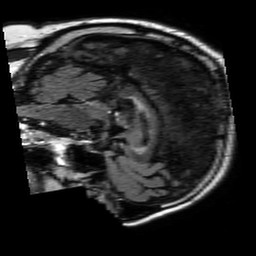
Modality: FLAIR
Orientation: sagittal
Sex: male
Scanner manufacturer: philips
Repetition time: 11 s
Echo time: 0.125 s